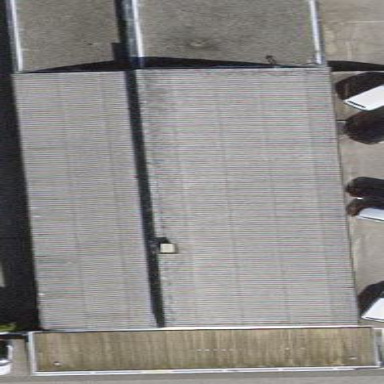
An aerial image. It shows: Car repair shop located in building.